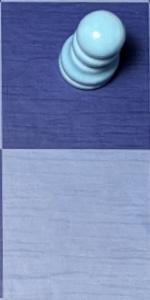
Label: Empty